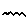
Label: zigzag